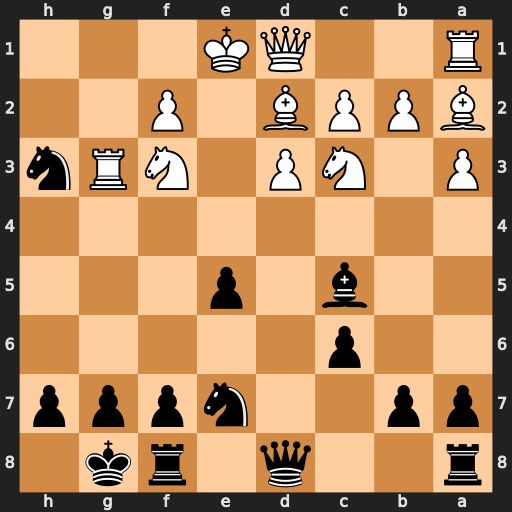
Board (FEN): r2q1rk1/pp2nppp/2p5/2b1p3/8/P1NP1NRn/BPPB1P2/R2QK3
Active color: b
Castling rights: Q
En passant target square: -
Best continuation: Bxf2+ Kf1 Bxg3